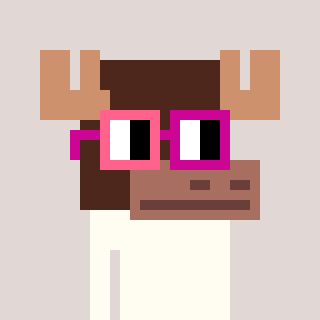
a pixel art character with square pink and red glasses, a moose-shaped head and a orange-colored body on a warm background